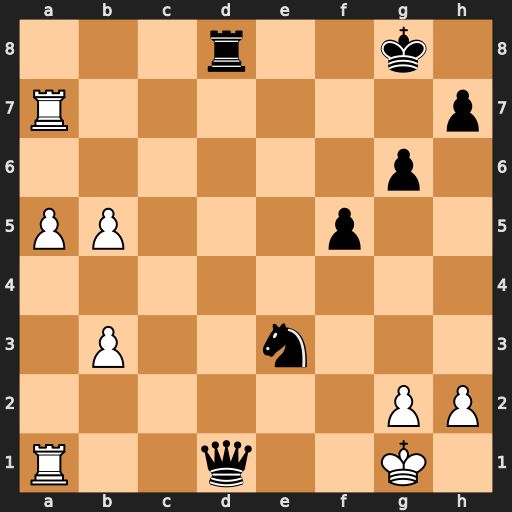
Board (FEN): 3r2k1/R6p/6p1/PP3p2/8/1P2n3/6PP/R2q2K1
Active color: w
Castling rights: -
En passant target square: -
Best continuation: Rxd1 Rxd1+ Kf2 Ng4+ Ke2